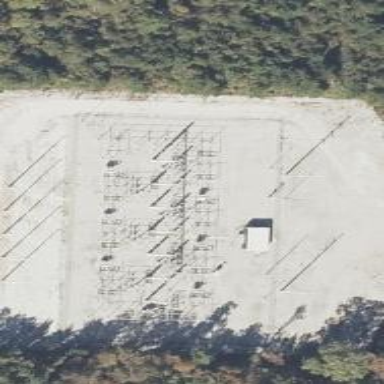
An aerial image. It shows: Switch used for power control.